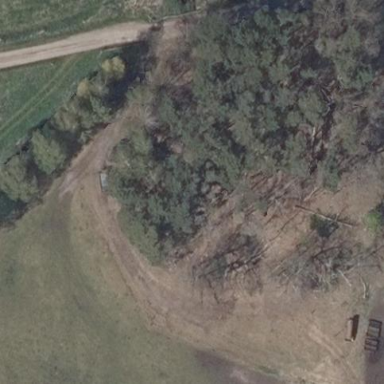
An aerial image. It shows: Forest area.